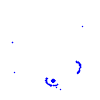
Particle: proton